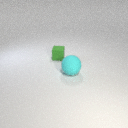
small green rubber cube behind large cyan rubber sphere